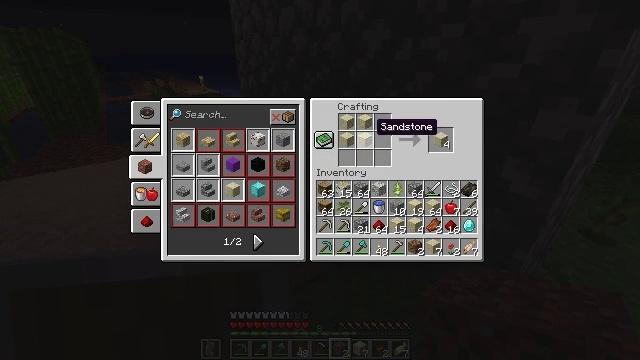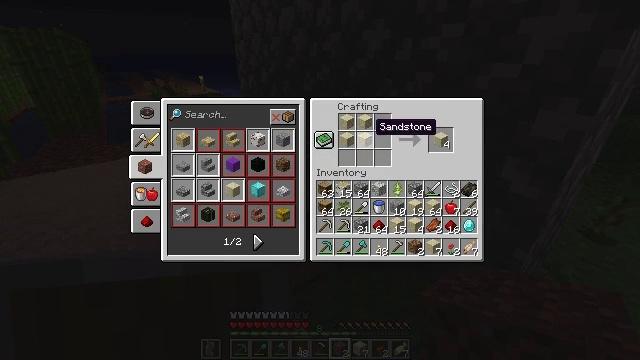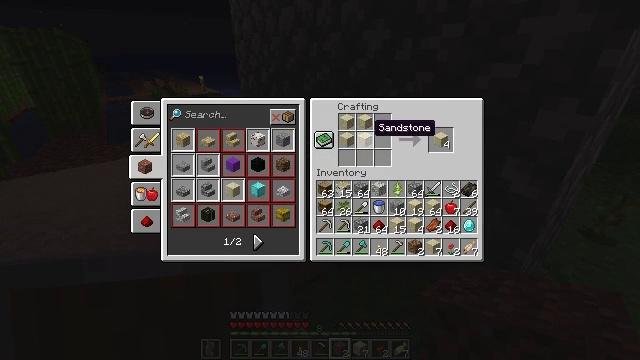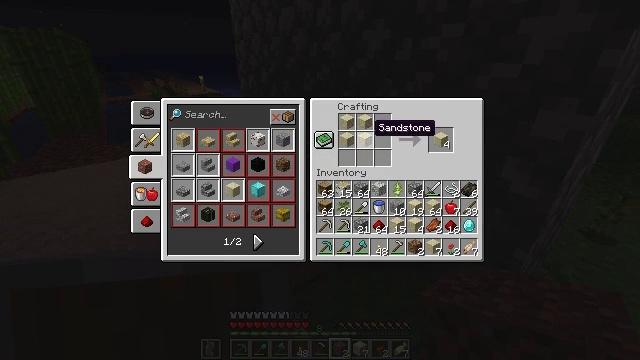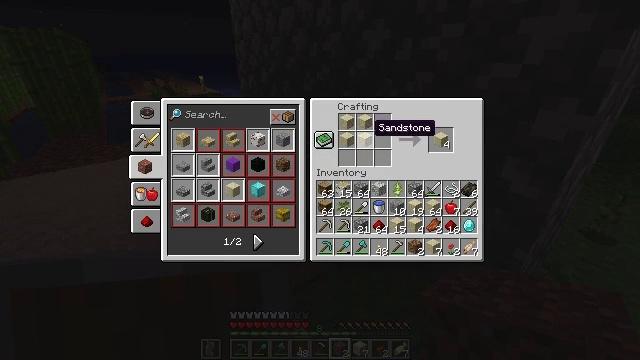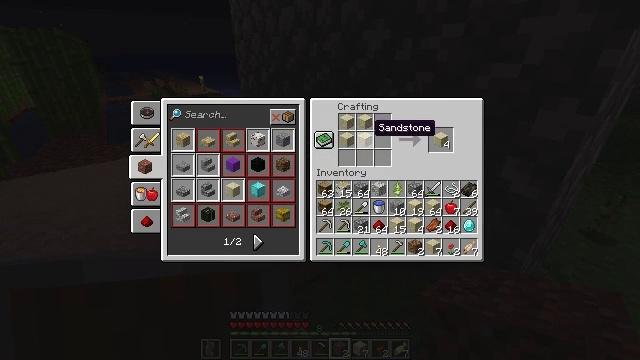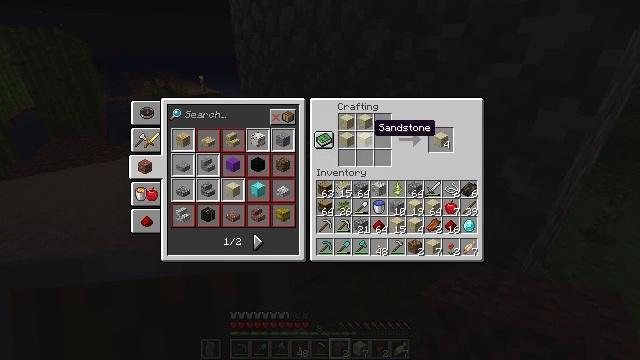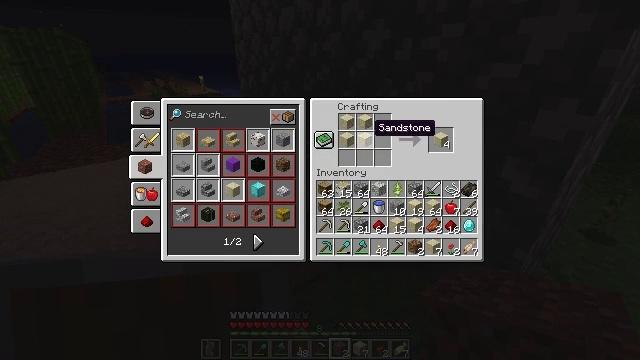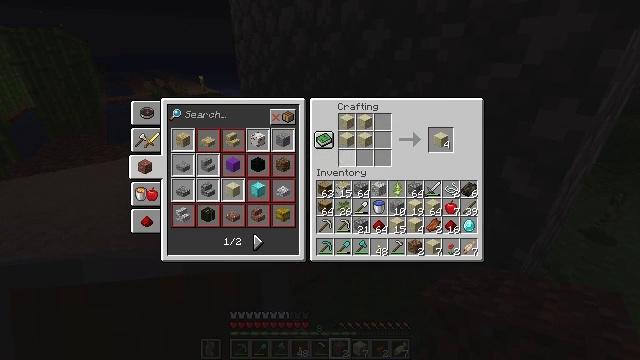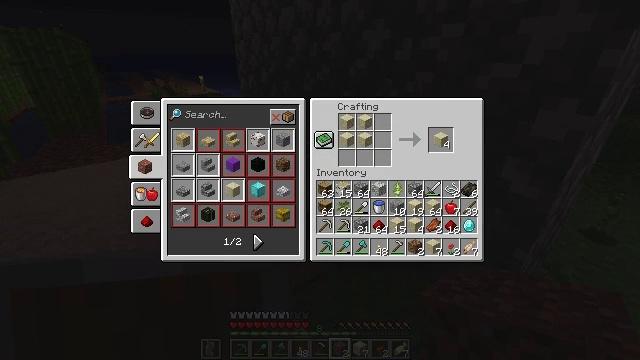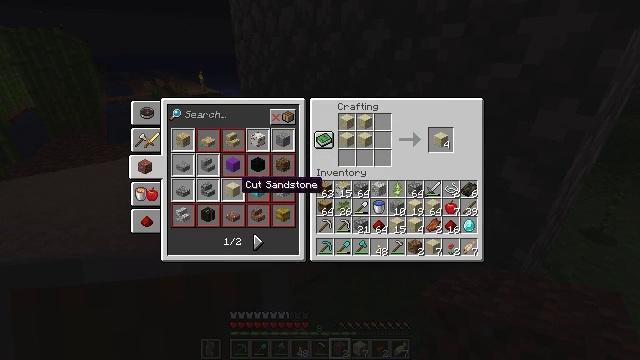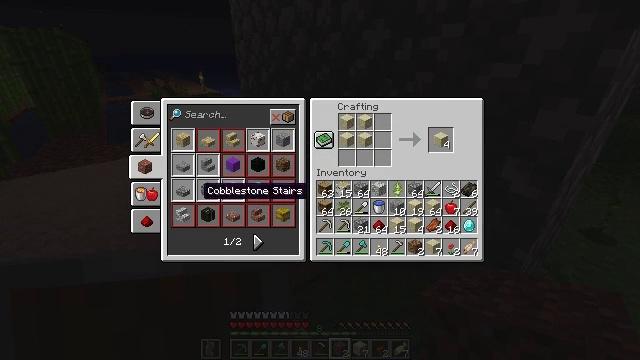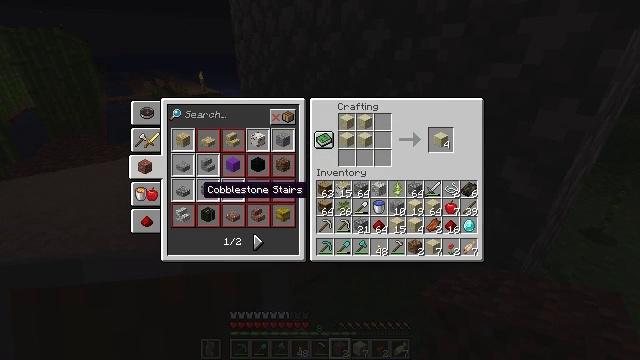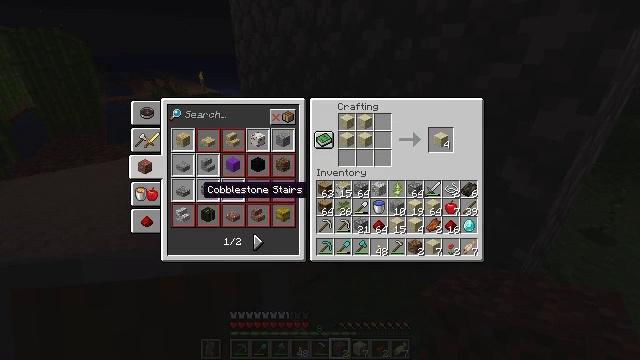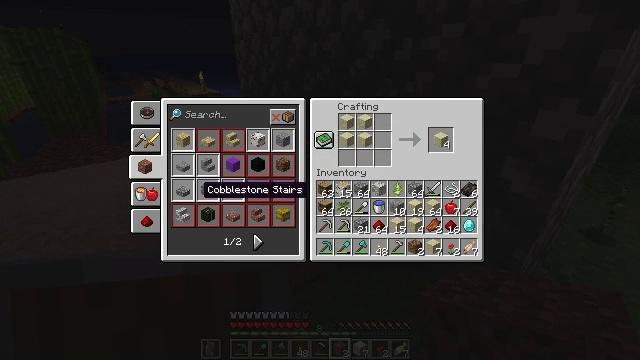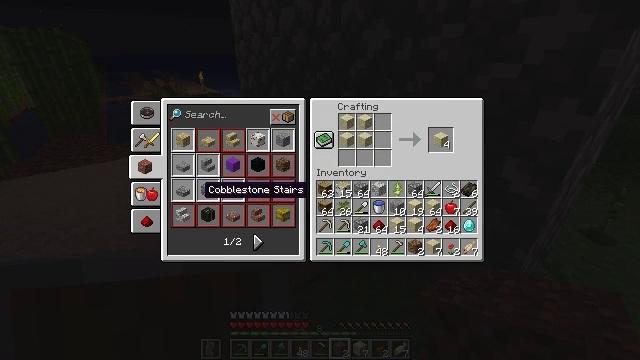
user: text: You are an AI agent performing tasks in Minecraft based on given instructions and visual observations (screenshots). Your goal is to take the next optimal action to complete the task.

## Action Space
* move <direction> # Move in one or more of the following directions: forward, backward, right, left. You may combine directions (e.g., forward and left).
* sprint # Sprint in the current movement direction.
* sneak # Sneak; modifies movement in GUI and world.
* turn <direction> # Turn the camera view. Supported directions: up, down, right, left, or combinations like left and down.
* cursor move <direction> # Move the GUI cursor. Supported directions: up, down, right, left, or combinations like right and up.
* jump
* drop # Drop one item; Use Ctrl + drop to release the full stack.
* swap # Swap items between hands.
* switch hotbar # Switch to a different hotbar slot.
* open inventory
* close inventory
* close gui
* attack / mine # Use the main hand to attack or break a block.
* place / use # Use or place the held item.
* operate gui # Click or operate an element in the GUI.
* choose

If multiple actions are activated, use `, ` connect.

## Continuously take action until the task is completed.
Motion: motion action
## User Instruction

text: Make a sandstone wall at the crafting table.
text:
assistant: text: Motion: no_op
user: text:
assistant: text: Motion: no_op
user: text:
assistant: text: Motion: no_op
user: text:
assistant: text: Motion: no_op
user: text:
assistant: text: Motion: no_op
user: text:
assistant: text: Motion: no_op
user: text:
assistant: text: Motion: no_op
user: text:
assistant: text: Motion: cursor move left and down
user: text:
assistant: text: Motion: cursor move left and down
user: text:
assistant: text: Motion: cursor move left and down
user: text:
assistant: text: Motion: cursor move left
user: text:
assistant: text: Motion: no_op
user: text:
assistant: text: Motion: no_op
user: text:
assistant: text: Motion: no_op
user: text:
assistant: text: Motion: no_op
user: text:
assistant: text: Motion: no_op
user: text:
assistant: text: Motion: no_op
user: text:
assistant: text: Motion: no_op
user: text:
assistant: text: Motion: cursor move up
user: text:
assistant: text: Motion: cursor move up
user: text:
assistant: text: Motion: cursor move up
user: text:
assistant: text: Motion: no_op
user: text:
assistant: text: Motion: no_op
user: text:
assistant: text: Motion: no_op
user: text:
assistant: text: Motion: no_op
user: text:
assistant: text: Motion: no_op
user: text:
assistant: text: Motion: no_op
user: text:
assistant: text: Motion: no_op
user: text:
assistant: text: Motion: no_op
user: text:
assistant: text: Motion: no_op